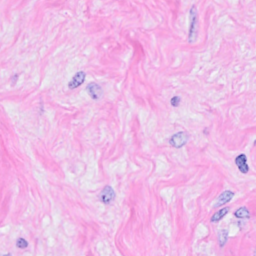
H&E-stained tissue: Breast